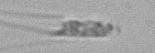
Label: Chaetoceros_throndsenii